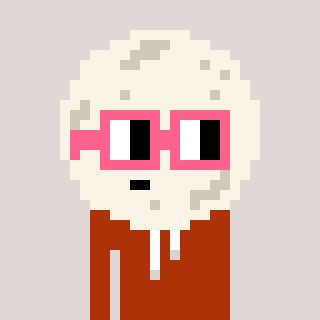
a pixel art character with square pink glasses, a moon-shaped head and a hotbrown-colored body on a warm background